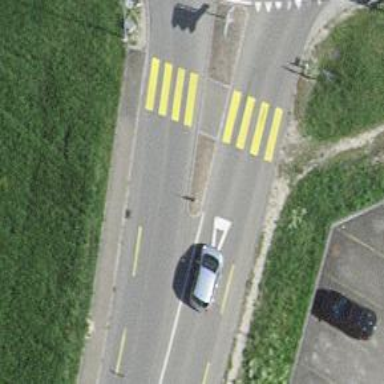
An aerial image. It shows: Uncontrolled road crossing.